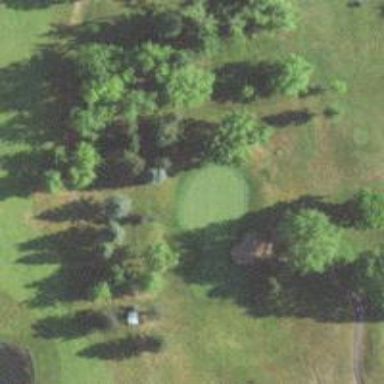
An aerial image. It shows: Golf hole.